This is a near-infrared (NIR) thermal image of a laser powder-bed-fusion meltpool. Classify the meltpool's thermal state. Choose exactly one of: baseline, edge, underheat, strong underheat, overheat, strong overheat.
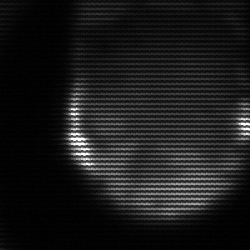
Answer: edge